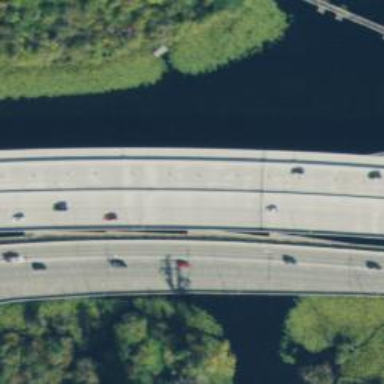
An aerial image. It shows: Historic motorway bridge.